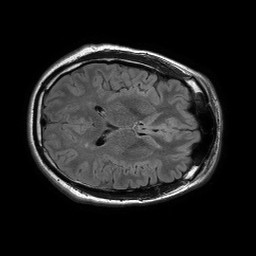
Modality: FLAIR
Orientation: axial
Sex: male
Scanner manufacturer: philips
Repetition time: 11 s
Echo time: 0.125 s